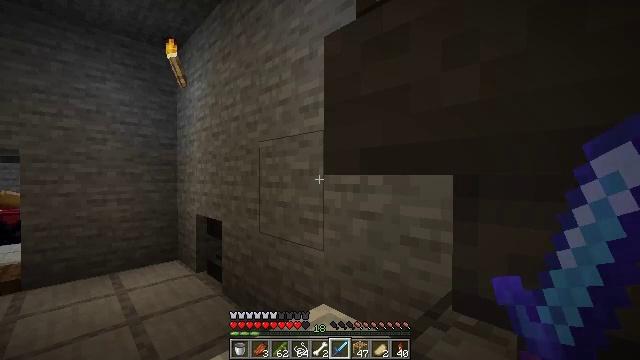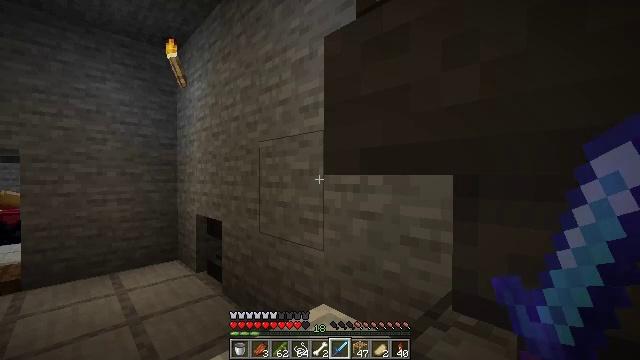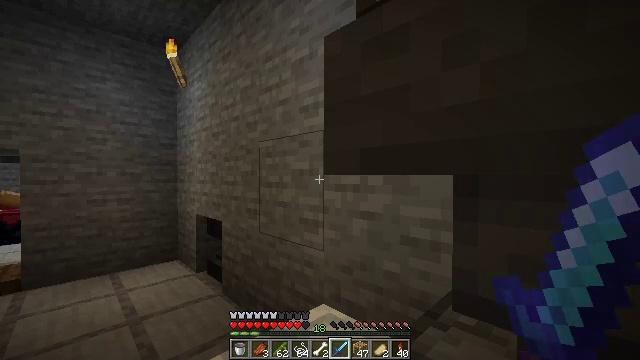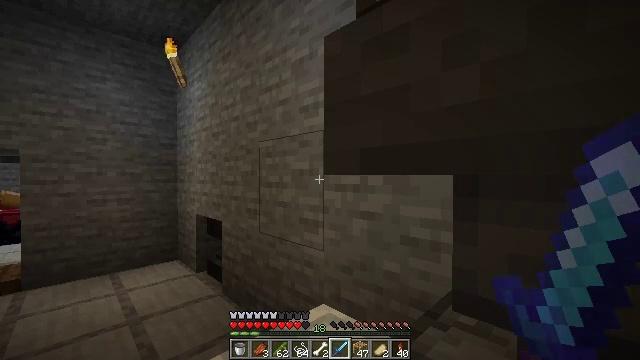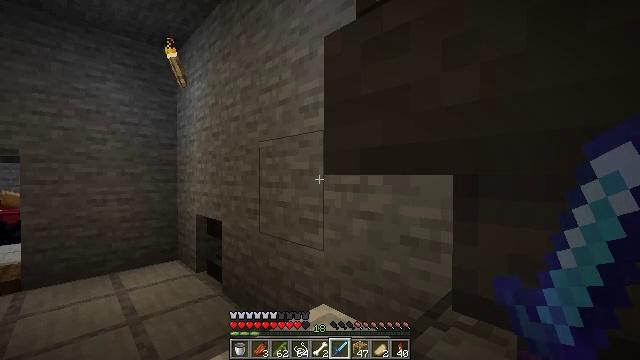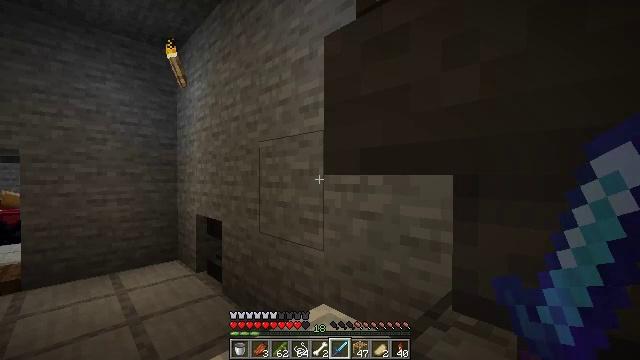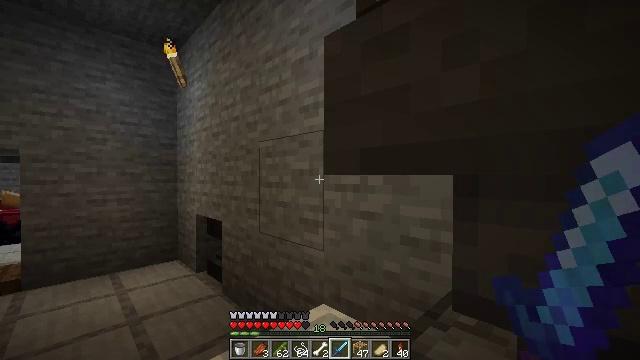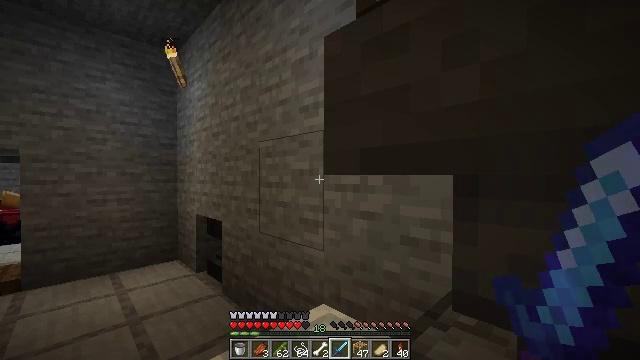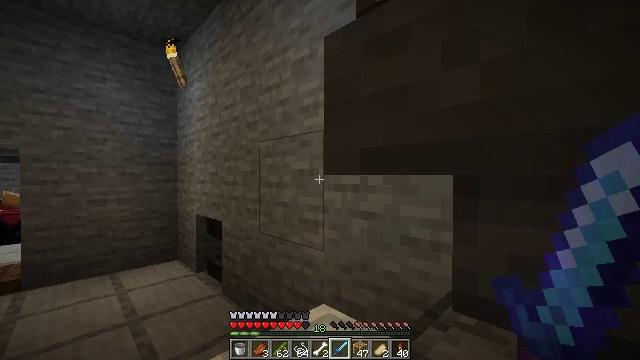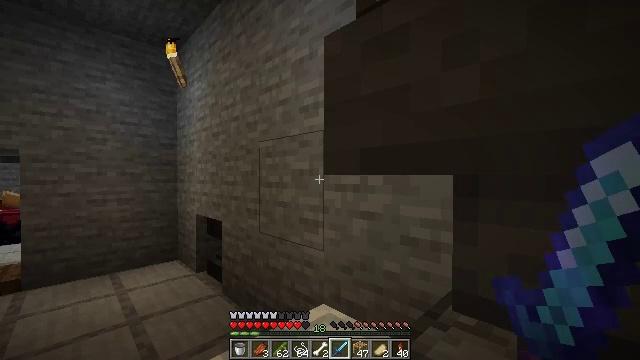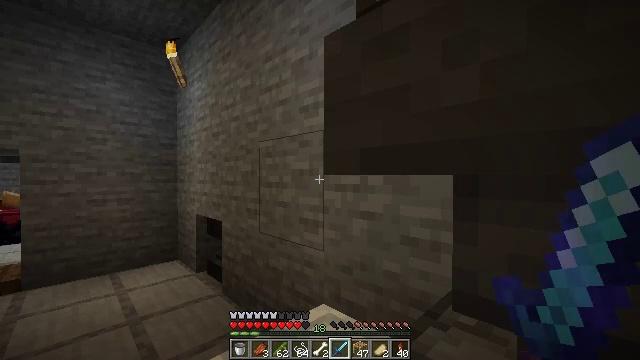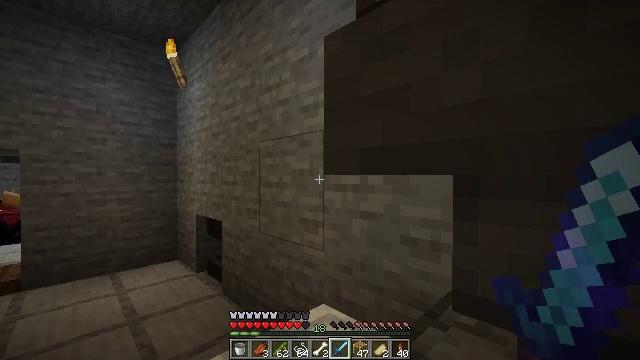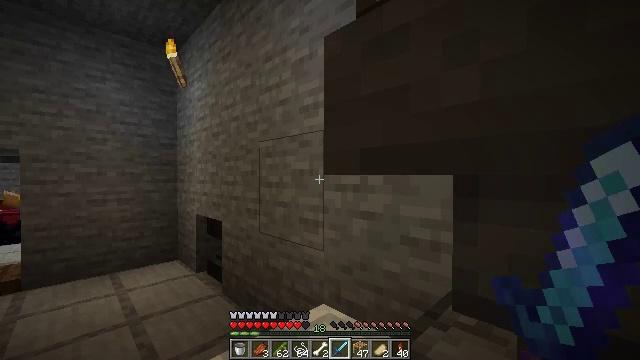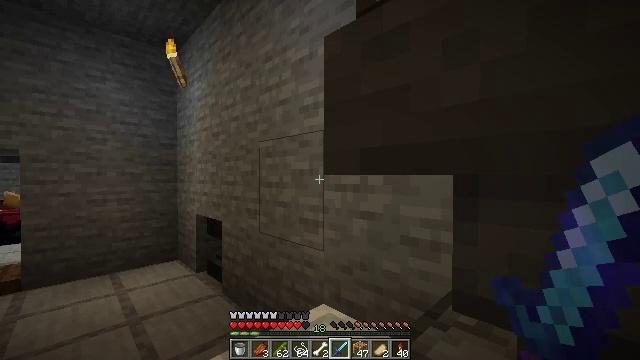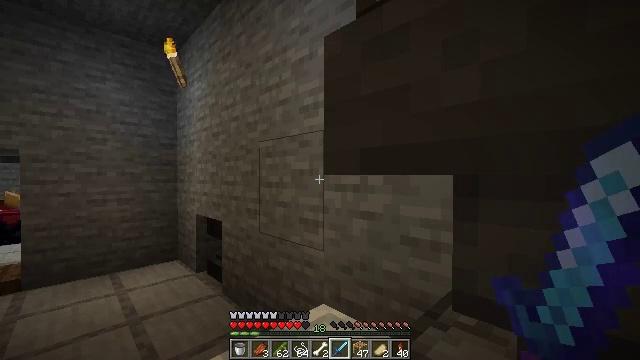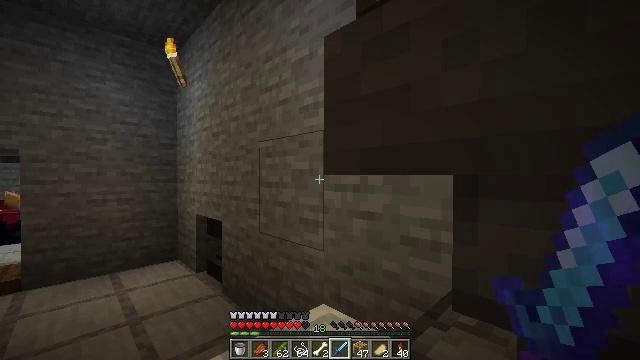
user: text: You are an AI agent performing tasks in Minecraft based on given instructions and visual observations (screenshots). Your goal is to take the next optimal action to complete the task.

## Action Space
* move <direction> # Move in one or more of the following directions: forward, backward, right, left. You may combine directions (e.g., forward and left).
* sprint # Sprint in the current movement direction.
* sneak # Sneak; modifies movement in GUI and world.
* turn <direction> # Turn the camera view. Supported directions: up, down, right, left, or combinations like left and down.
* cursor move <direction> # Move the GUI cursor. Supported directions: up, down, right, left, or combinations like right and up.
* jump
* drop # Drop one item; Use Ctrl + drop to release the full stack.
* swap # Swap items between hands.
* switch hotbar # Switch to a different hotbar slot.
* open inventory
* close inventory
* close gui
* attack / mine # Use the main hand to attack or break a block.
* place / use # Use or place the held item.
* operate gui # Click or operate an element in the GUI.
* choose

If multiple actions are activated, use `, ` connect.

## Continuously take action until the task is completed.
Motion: motion action
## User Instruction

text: Make a scaffolding item with bamboo and string.
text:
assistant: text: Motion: no_op
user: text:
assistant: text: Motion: no_op
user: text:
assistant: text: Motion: no_op
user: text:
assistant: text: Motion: no_op
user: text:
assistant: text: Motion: no_op
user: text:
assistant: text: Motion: no_op
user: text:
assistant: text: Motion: no_op
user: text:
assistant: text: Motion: no_op
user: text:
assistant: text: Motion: no_op
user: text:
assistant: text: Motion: no_op
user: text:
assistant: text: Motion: no_op
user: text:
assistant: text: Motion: no_op
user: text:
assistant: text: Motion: no_op
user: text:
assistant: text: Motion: no_op
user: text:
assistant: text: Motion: no_op
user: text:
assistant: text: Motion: no_op
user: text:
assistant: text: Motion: no_op
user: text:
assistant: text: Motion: no_op
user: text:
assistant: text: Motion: no_op
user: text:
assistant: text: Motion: no_op
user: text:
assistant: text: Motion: no_op
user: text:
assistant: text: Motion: no_op
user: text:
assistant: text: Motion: no_op
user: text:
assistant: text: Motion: no_op
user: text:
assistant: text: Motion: no_op
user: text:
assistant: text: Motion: no_op
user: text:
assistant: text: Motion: no_op
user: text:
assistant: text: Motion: no_op
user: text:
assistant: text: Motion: no_op
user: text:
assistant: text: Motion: no_op